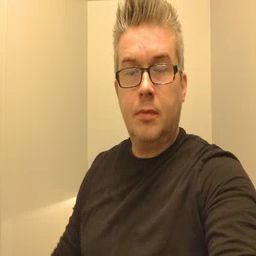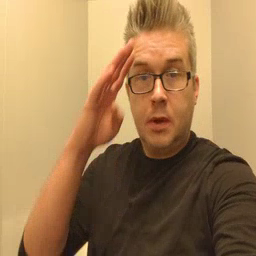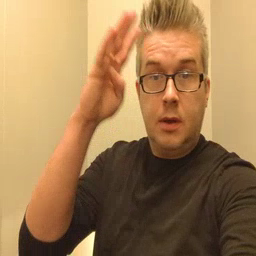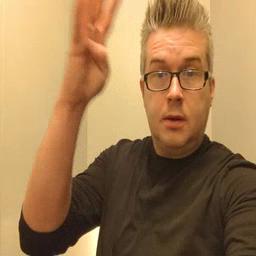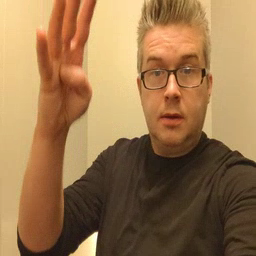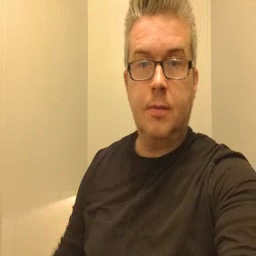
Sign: pretend